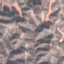
Label: HerbaceousVegetation